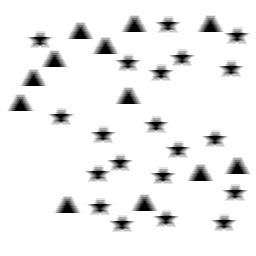
Squares: 0
Triangles: 12
Stars: 20
Total shapes: 32